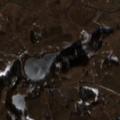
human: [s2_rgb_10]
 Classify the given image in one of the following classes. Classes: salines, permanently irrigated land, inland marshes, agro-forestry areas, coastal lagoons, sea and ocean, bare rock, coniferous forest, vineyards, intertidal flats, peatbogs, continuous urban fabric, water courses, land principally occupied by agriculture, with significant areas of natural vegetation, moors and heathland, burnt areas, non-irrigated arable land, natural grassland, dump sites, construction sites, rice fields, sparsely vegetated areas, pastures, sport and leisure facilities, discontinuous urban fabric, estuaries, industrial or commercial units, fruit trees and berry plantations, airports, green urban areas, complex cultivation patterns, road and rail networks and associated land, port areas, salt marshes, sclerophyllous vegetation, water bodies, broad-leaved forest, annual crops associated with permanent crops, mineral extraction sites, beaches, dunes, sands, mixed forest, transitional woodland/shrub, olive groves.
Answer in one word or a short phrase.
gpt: pastures, complex cultivation patterns, land principally occupied by agriculture, with significant areas of natural vegetation, mixed forest